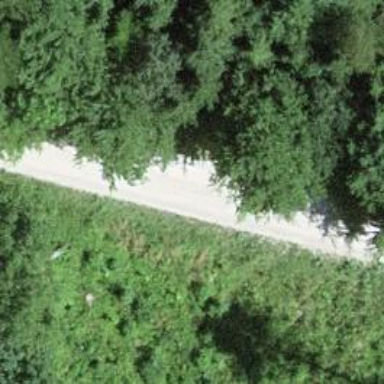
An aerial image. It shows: Unpaved unclassified road.